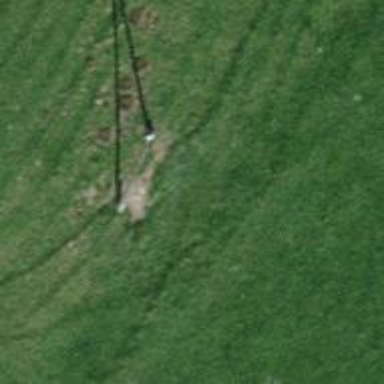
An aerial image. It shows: Power pole.